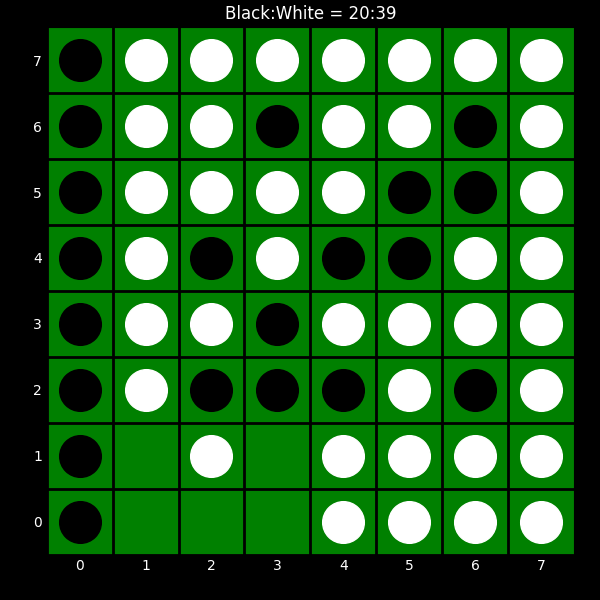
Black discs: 20
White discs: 39